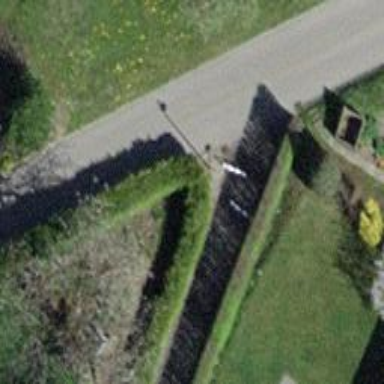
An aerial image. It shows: Cycle barrier.